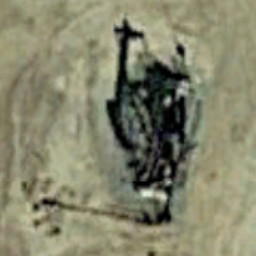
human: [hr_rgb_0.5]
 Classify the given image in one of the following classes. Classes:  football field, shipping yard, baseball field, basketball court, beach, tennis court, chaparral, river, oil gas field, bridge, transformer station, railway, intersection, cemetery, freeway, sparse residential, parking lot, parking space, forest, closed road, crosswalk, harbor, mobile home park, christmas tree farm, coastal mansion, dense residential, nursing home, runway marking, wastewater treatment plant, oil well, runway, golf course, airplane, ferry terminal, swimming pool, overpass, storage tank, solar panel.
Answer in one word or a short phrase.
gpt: oil well